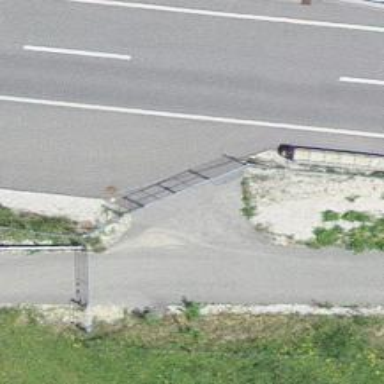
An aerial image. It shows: Gate.